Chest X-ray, AP view. Patient: 36 years old, sex F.
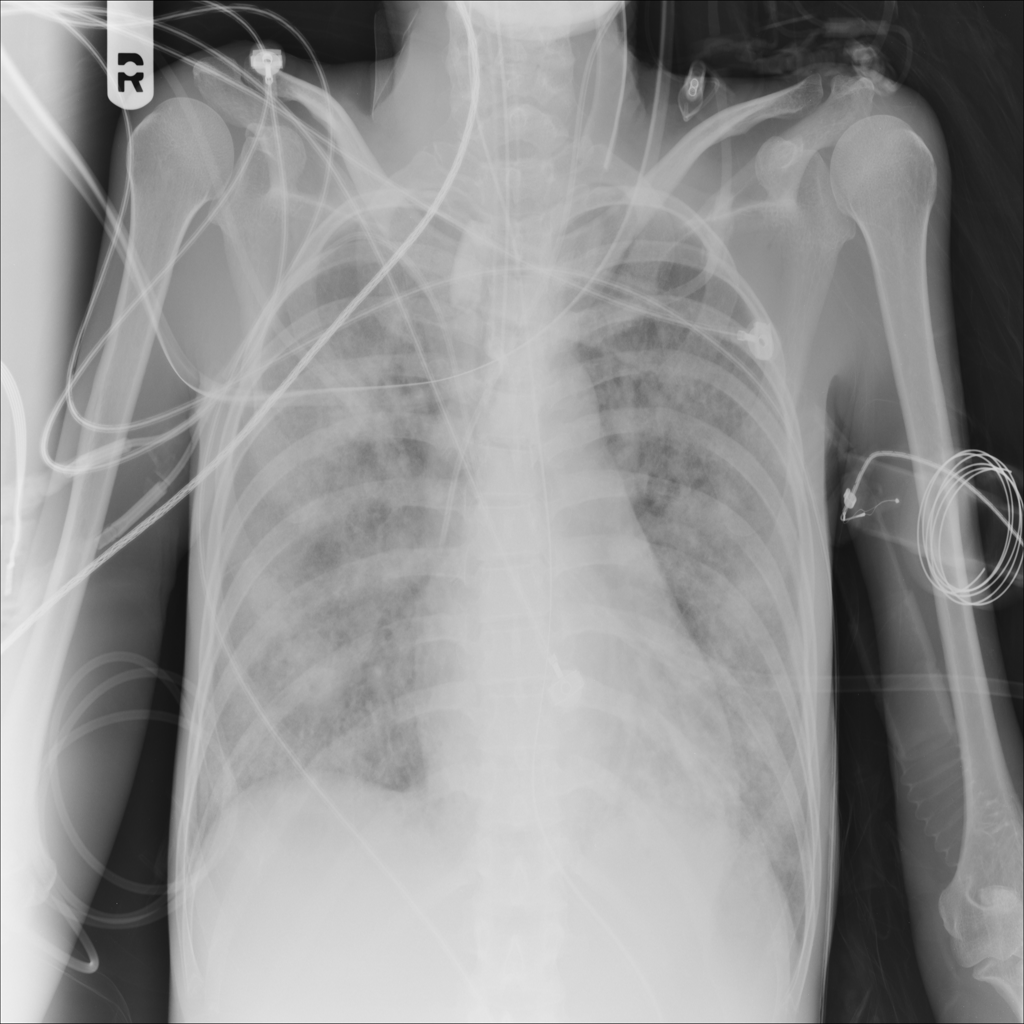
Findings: Infiltration